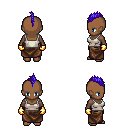
a pixel art fantasy rpg character, female body template, human, dark skin, white pirate shirt, robe skirt, blue mohawk hairstyle, gold gloves, four views (front, back, left, right), 2x2 character sprite sheet, small pixel art, hard edges, no anti-aliasing